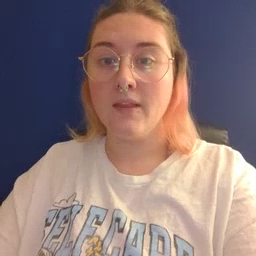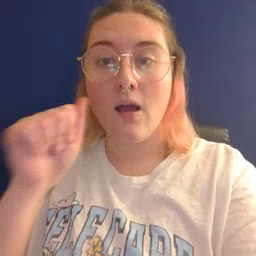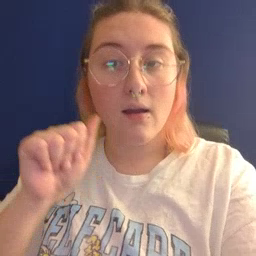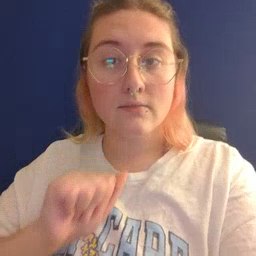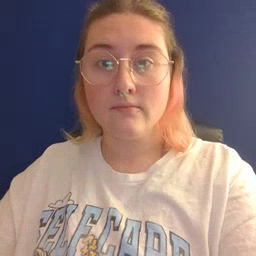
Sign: aunt